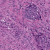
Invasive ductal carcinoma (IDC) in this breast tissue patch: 1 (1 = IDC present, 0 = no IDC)